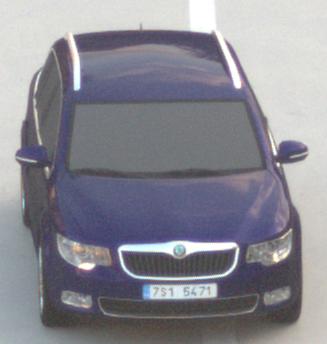
Make: Skoda
Model: Superb Combi 1.4 TSI
Detailed model: Superb (II) Combi
Model produced from: 2010/01
Model produced until: 2011/10
Doors: 5
Color: blue
Road condition: dry road
Daytime: sunrise or sunset
Contrast: low contrast